Interaction volume radius: 10 \u00c5
Interaction volume height: 25 \u00c5
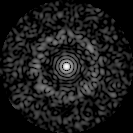
Disorder parameter: 0.8306